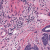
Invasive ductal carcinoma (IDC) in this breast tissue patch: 0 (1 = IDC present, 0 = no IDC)